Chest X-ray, PA view. Patient: 57 years old, sex M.
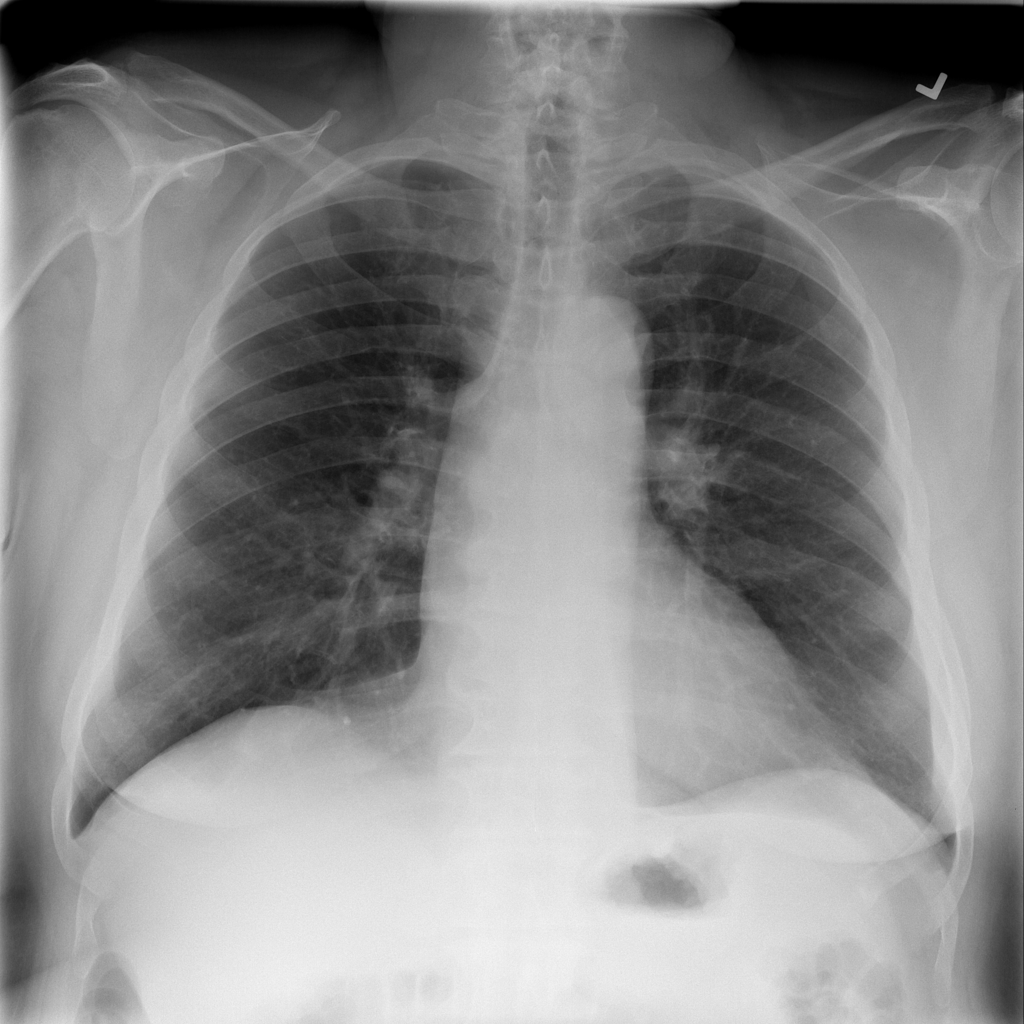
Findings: No Finding